Aerial crown-view tile of a tropical tree (Barro Colorado Island, Panama), acquired 20250124:
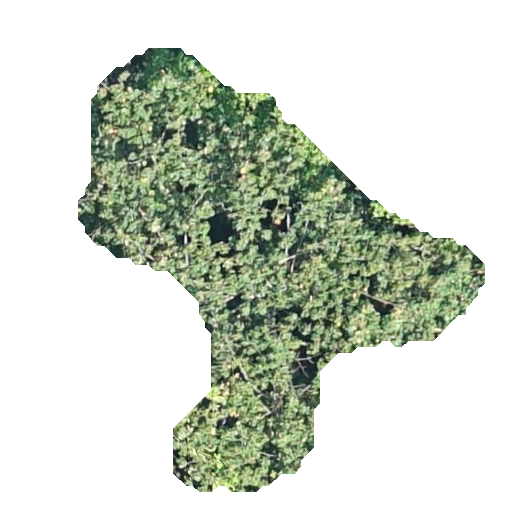
Species: Ochroma pyramidale
GBIF accepted scientific name: Ochroma pyramidale
Crown area: 131.004 m²